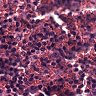
Metastatic tissue present: no